You are looking at raw rotor-rig vibration samples arranged as a grayscale image. Based on the visible evidence, which rotor condition applies: normal, misalignment, unbalance, looseness?
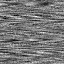
Answer: normal